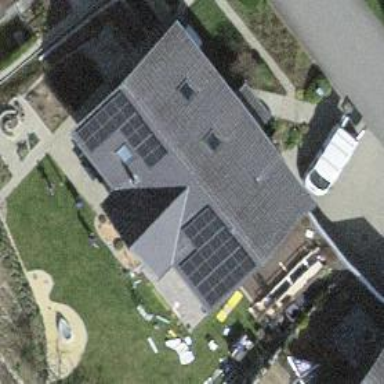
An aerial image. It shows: Solar power generator.